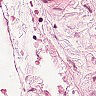
Metastatic tissue present: no